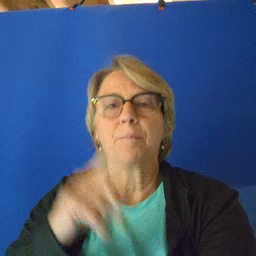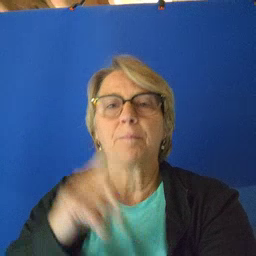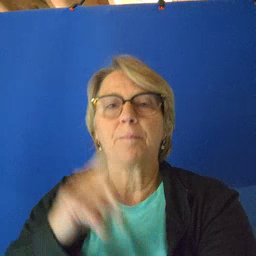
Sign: sleep